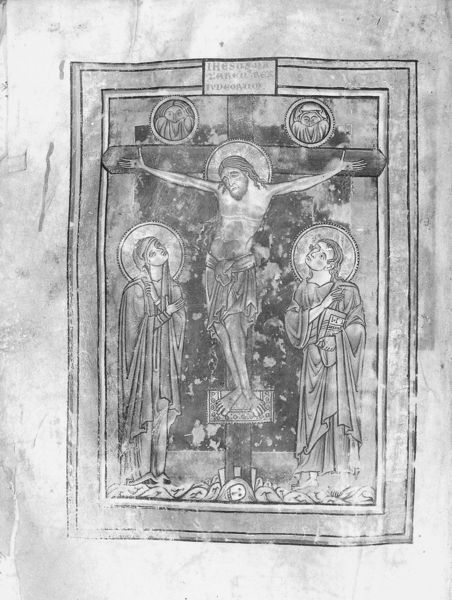
Titel: Missale
Standort: Herkunftsort: Murbach (EU - F - Elsass)
Institution: Colmar, Bibliothéque Municipale
Schlagwörter: johannes, buch, kreuz, druck, heiligenschein, christus, jesus, kreuzigung, mittelalter, heilige, maria, christentum, latein, buchmalerei, illumination, bucmalerei